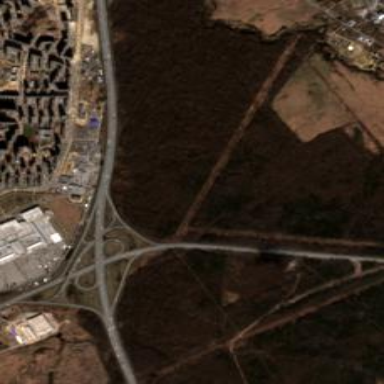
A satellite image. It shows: Motorway junction.